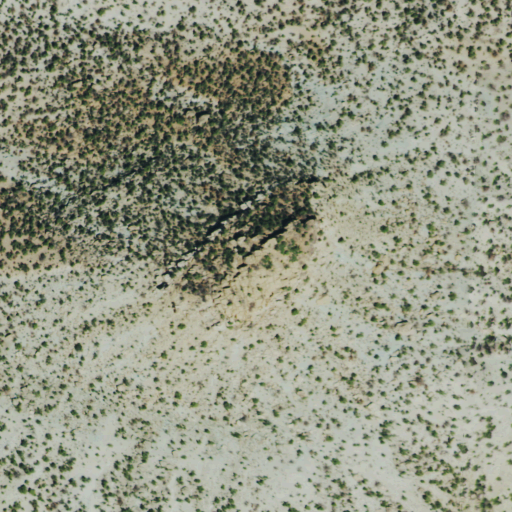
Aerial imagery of mountain in Colorado named Little Round Mountain containing shrub and evergreen forest